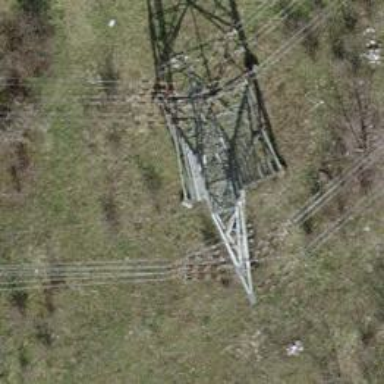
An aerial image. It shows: Power line in the image.